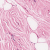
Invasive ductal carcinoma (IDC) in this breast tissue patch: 0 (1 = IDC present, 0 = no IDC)